Question: Which is the font used for the source code in the screenshots of Jetbrains' IDEs shown in their <URL>?
For instance, the one in this <URL>:

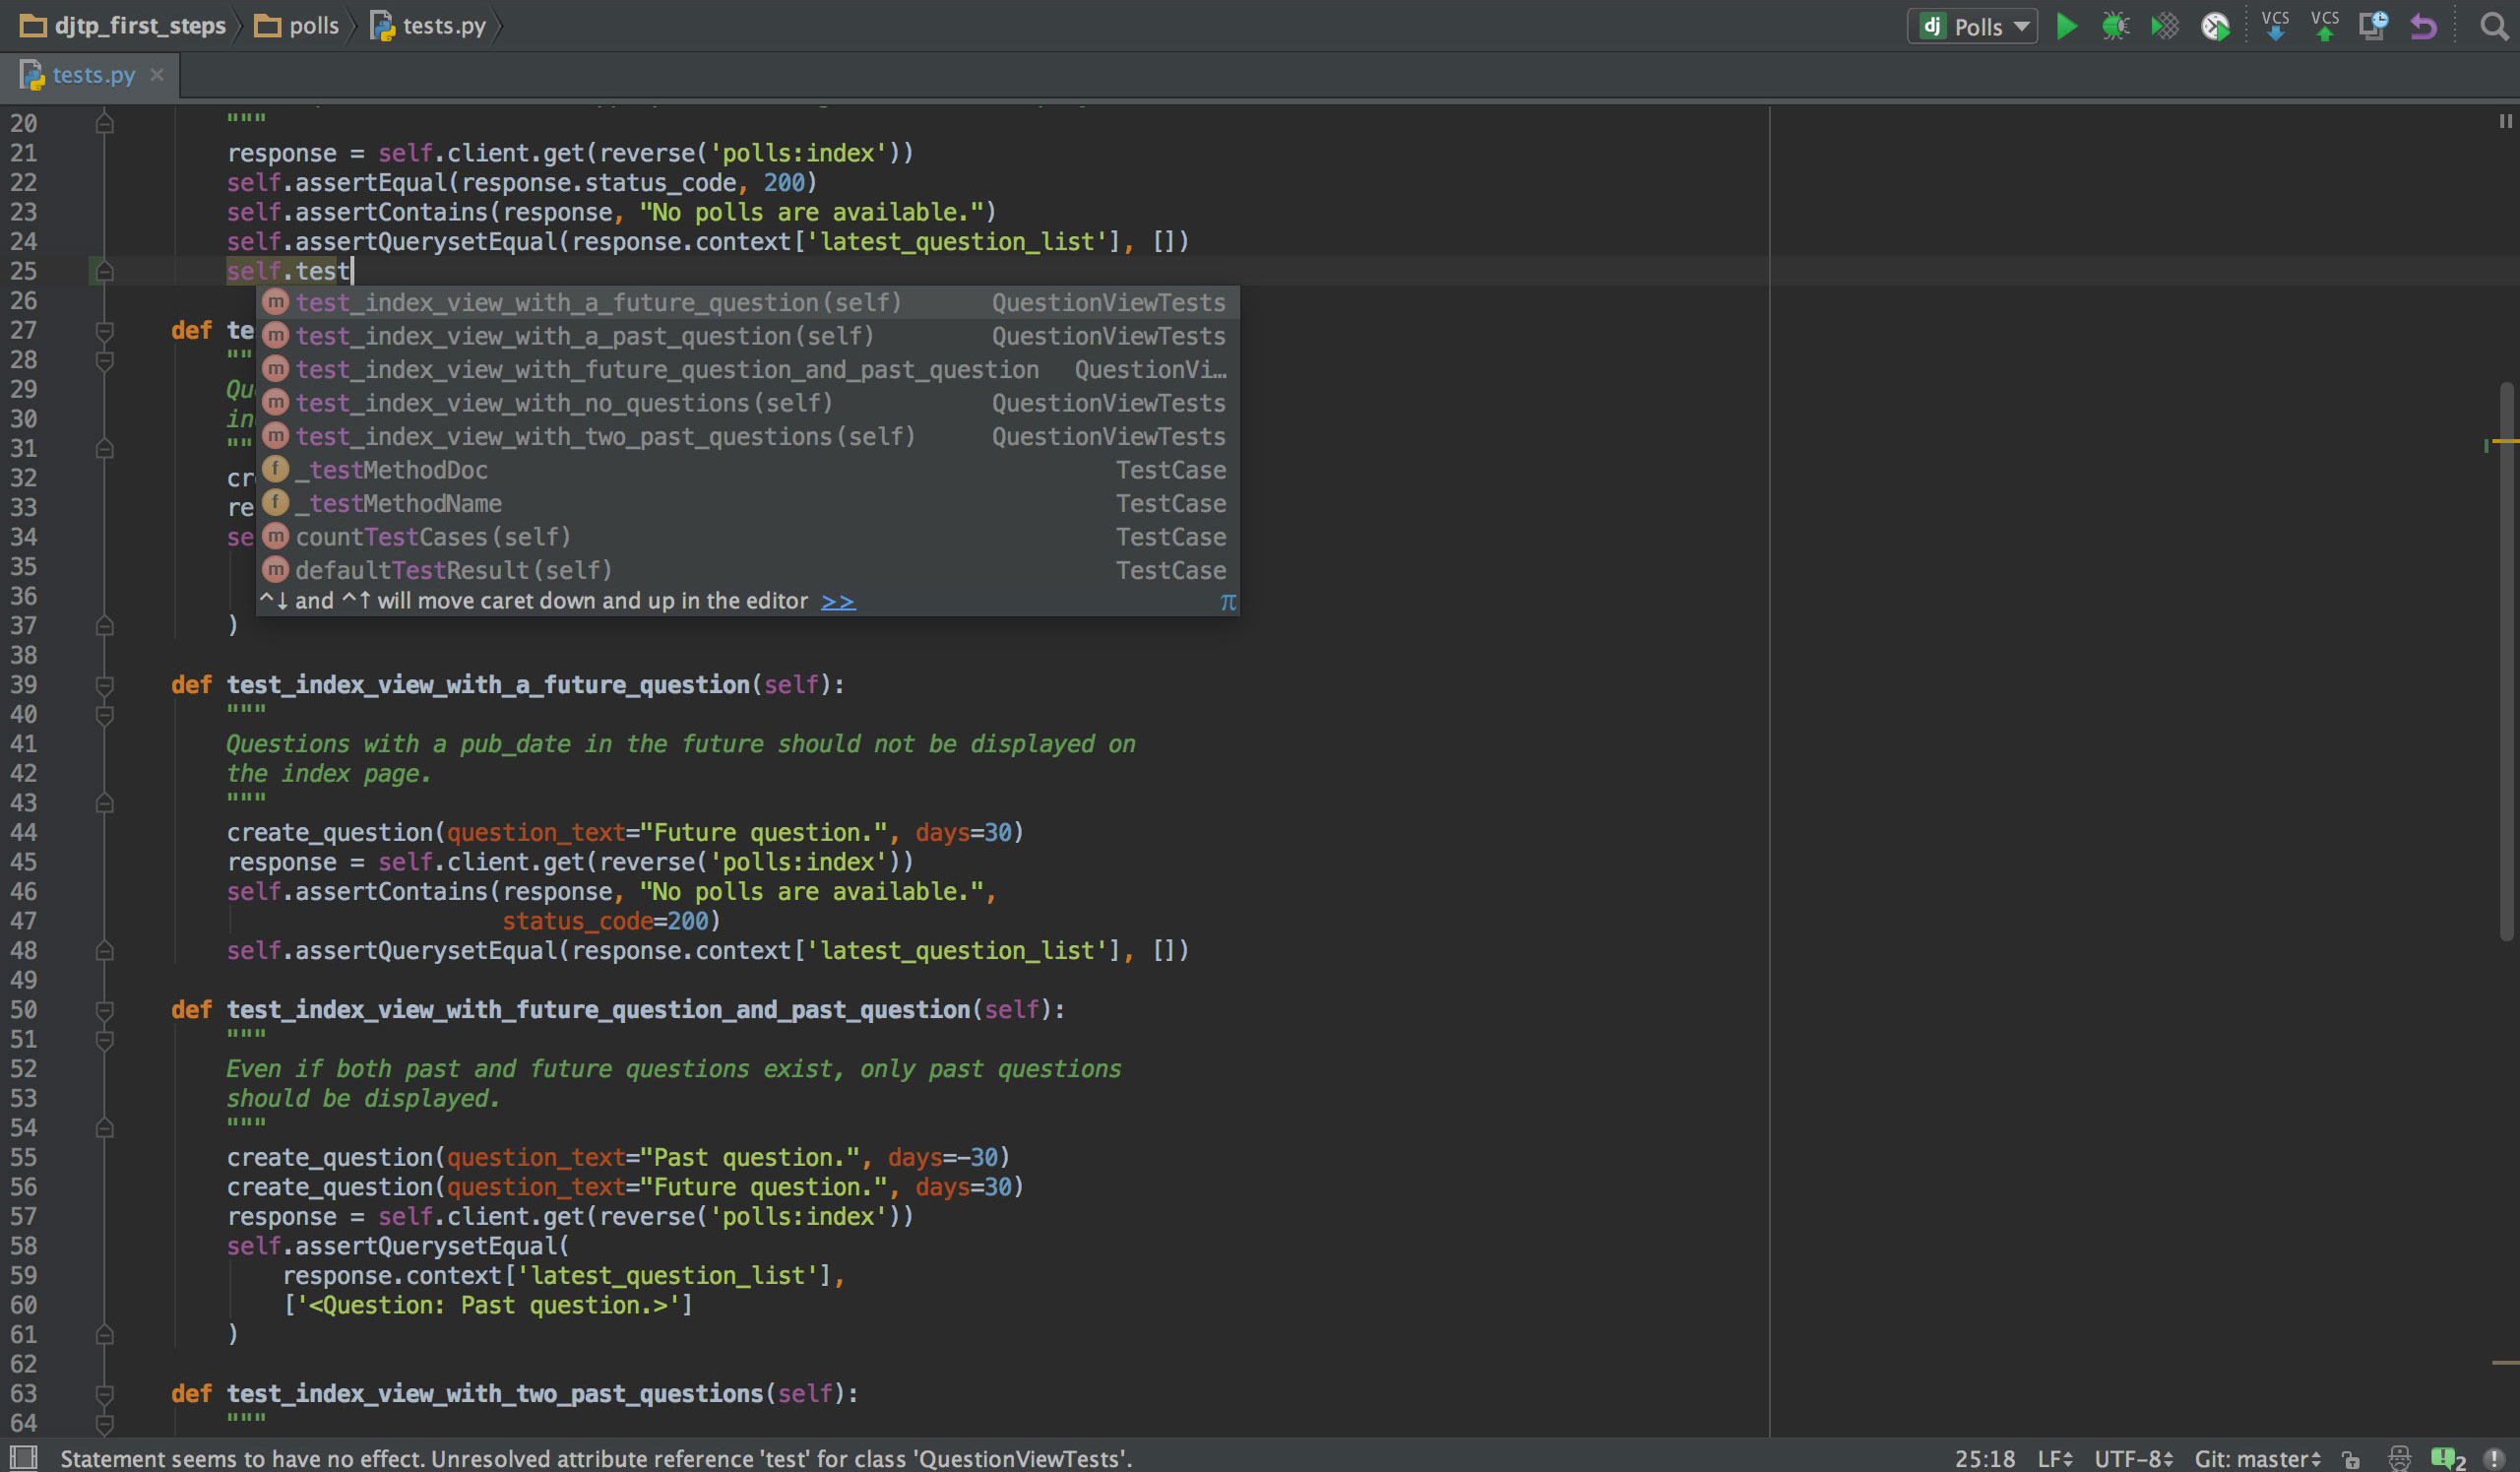
Answer: This is Menlo, the standard code font on Mac OS X.